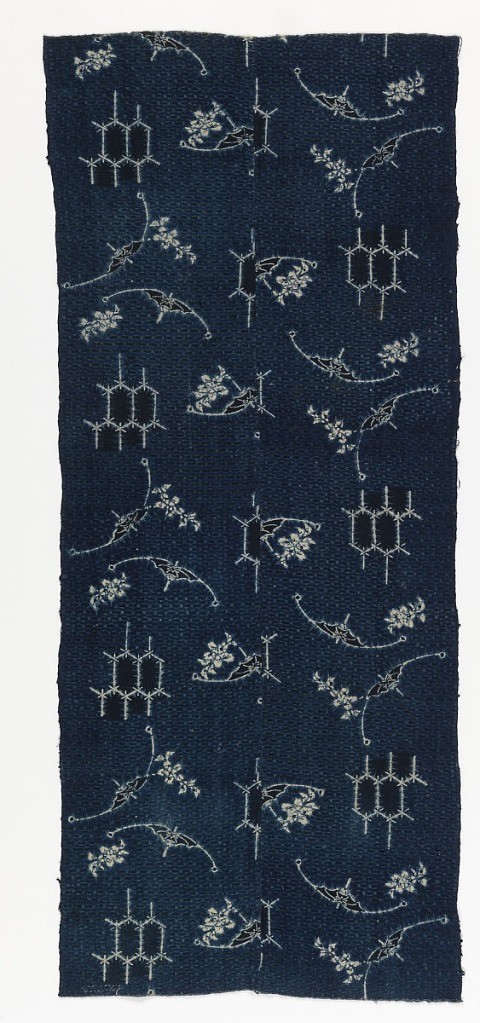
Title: Textile
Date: late 19th century
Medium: cotton Technique: stencil resist (katazome) with some reserve on plain weave
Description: Black and white toy design against ground of small diaper in black, blue, and faint white. Seamed down the middle, so no breadth, but two selvedges continuous with ground.